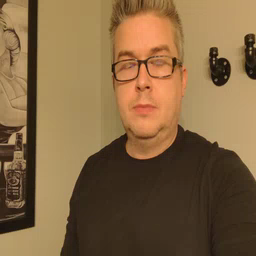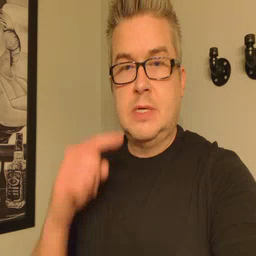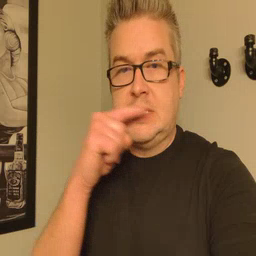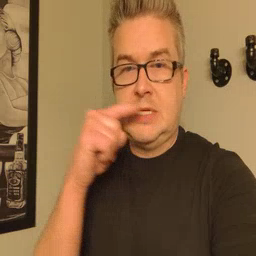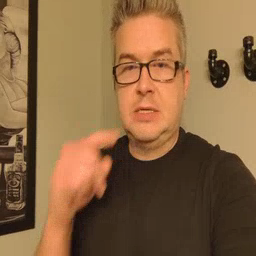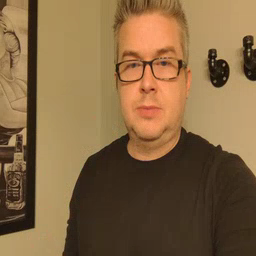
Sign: toothbrush